Interaction volume radius: 5 \u00c5
Interaction volume height: 20 \u00c5
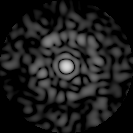
Disorder parameter: 0.7862